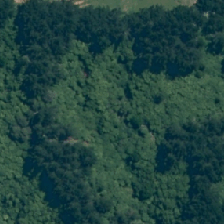
Land cover: broadleaved_indigenous_hardwood